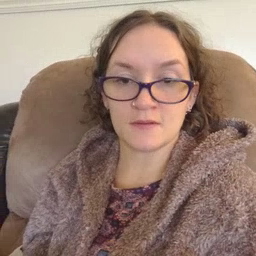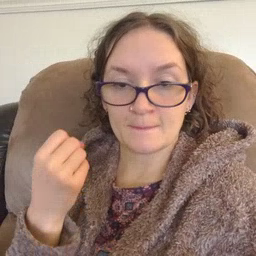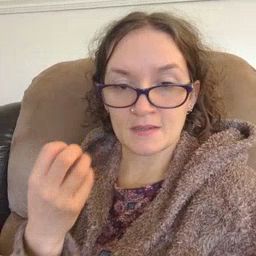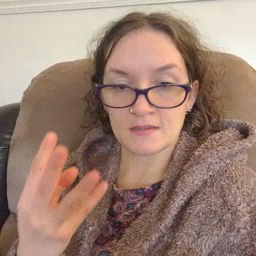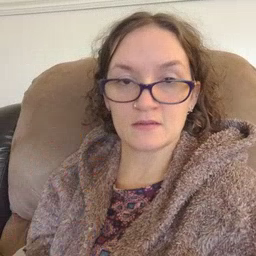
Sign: many